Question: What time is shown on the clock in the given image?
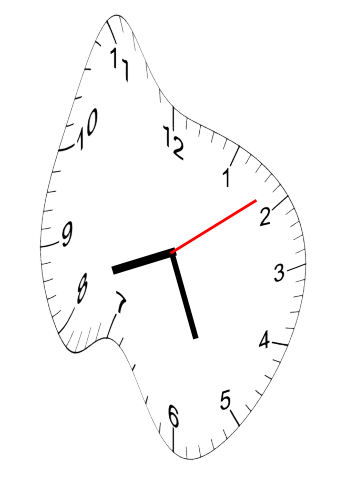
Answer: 08:26:09